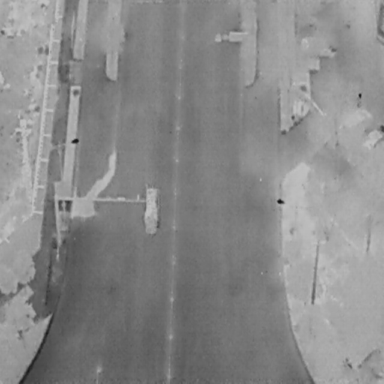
There are three objects shown in the infrared image, including an OtherVehicle, a Person, and a Car.